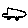
Label: car